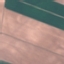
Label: AnnualCrop